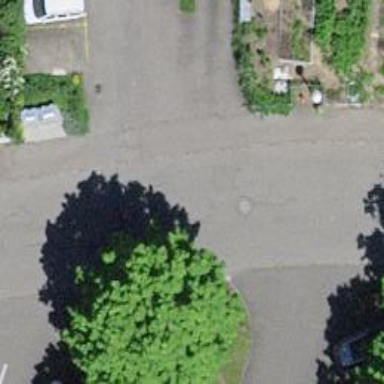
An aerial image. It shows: Residential road with asphalt surface and sidewalk on the left side.